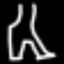
Label: The Eiffel Tower